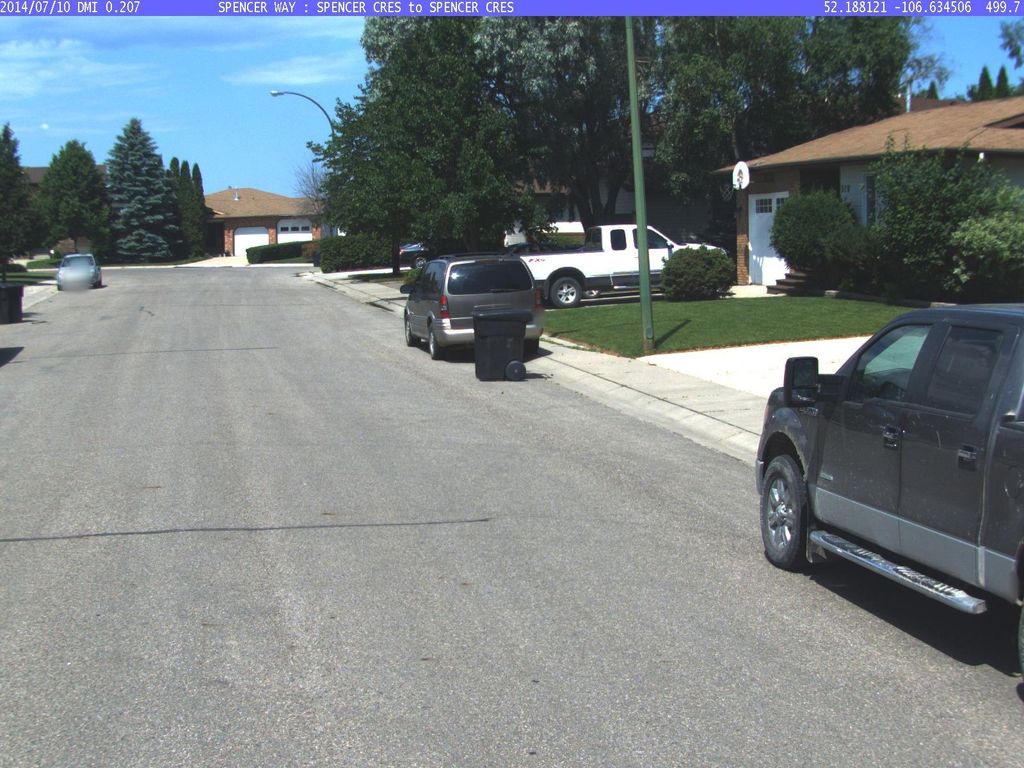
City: saskatoon